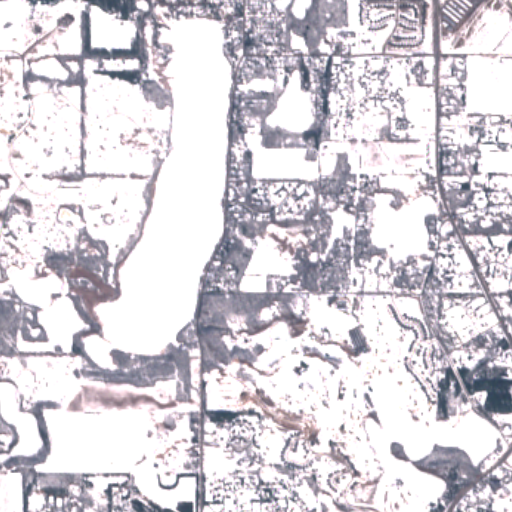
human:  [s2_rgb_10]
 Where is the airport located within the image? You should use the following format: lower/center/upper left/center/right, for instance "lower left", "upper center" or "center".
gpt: The airport is located in the upper right of the image.
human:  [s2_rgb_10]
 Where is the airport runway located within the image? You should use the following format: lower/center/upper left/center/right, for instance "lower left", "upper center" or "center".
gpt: The airport runway is located in the upper right of the image.
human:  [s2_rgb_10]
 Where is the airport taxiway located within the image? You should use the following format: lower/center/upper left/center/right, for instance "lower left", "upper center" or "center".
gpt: The airport taxiway is located in the upper right of the image.
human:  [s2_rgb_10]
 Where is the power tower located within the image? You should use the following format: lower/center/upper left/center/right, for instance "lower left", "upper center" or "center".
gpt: There is no power tower in the image.